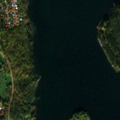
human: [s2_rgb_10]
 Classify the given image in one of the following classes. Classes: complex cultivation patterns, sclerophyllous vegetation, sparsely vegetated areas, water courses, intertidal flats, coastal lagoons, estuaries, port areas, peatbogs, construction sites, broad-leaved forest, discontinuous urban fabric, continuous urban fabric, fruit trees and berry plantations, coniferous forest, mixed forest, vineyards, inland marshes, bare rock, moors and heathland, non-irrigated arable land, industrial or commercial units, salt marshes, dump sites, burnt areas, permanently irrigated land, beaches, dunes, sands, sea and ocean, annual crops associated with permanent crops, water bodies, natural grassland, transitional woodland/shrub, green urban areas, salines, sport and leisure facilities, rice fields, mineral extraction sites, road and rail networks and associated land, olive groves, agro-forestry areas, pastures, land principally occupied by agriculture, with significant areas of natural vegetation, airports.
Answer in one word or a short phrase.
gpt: discontinuous urban fabric, broad-leaved forest, mixed forest, sea and ocean